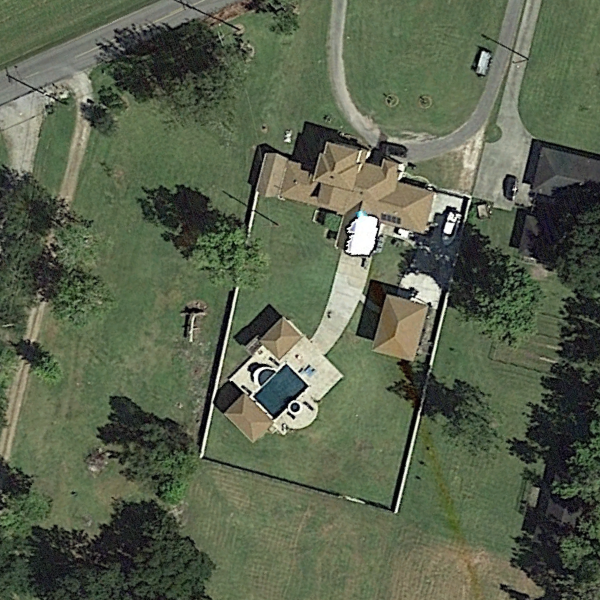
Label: SparseResidential